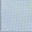
Piece: xx